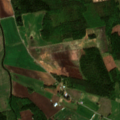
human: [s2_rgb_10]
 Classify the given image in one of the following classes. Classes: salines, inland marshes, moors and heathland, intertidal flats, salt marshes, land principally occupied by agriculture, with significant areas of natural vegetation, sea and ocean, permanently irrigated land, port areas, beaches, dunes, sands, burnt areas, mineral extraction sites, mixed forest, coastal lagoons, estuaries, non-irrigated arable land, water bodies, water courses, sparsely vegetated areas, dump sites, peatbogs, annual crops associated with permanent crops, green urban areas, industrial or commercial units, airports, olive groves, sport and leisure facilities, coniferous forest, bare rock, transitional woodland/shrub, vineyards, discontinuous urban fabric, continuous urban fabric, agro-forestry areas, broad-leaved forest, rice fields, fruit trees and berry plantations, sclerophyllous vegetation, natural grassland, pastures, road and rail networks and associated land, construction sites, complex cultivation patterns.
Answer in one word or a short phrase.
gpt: non-irrigated arable land, land principally occupied by agriculture, with significant areas of natural vegetation, coniferous forest, mixed forest